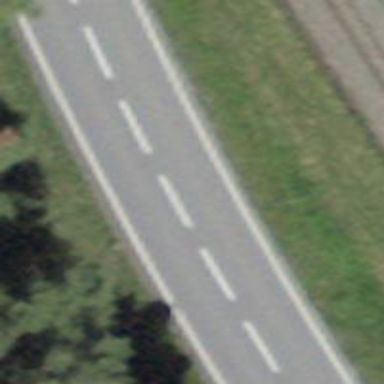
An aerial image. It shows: Primary road with asphalt surface.